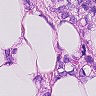
Metastatic tissue present: yes